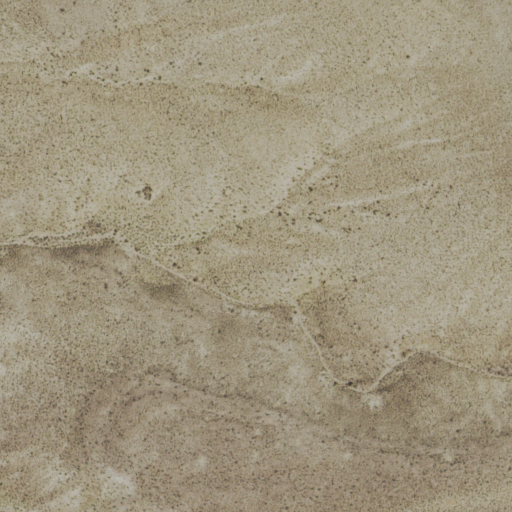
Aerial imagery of valley in Nevada named White River Valley containing only shrub